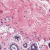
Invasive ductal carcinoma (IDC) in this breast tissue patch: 0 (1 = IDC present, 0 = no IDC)